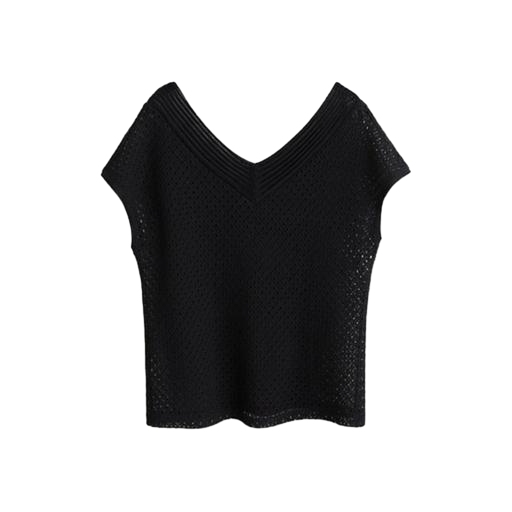
black v-neck mesh tee, black double-v cropped top, black shoulder net crop top, white background